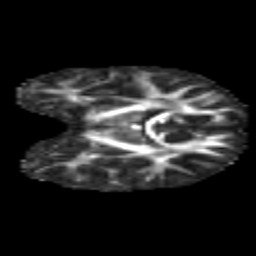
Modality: FA
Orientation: coronal
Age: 7
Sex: female
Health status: healthy